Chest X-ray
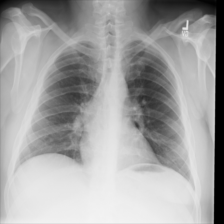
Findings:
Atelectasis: negative
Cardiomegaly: negative
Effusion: negative
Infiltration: negative
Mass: negative
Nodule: negative
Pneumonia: negative
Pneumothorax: negative
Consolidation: negative
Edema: negative
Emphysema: negative
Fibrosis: negative
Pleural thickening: negative
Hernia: negative